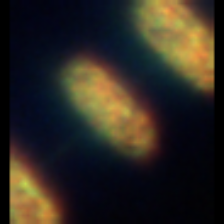
Taxon: Thalassiosira
Group: Diatoms